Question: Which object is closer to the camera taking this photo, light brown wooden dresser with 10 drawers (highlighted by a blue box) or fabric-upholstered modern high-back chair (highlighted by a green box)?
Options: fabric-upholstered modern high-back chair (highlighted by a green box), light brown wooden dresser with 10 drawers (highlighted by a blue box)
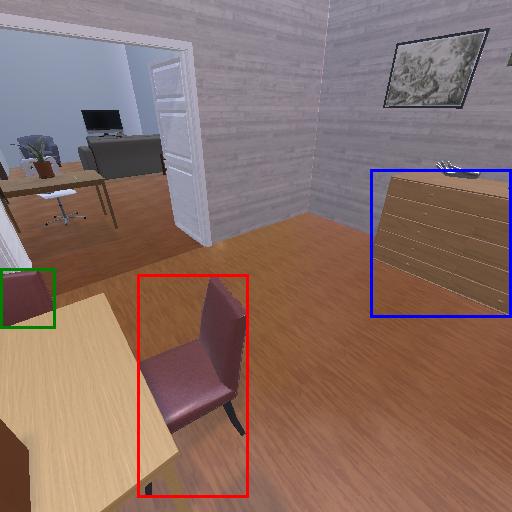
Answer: fabric-upholstered modern high-back chair (highlighted by a green box)